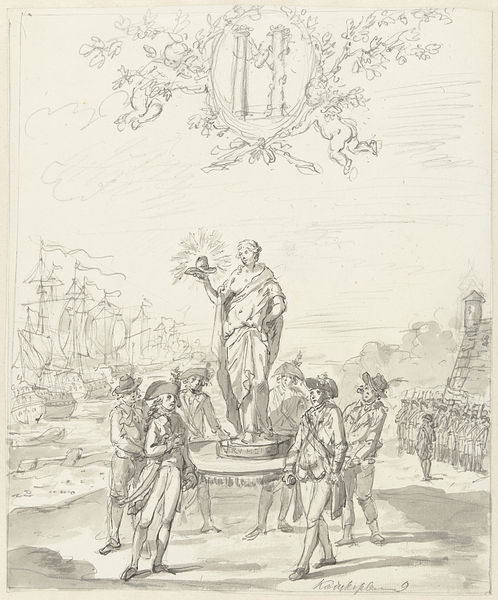
Titel: Algemene Wapening, decoratie op het Kadijksplein
Künstler: Johannes van Dregt
Standort: Amsterdam
Institution: Rijksmuseum
Schlagwörter: mann, nackt, schatten, vogel, brust, frau, hut, männer, zeichnung, hose, tragen, bild, rokoko, engel, apfel, schiffe, segel, trage, strahlen, uniform, venus, englisch, britisch